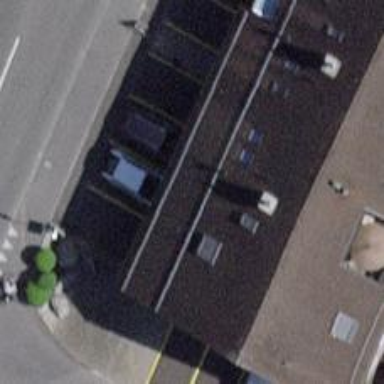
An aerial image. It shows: Post office.